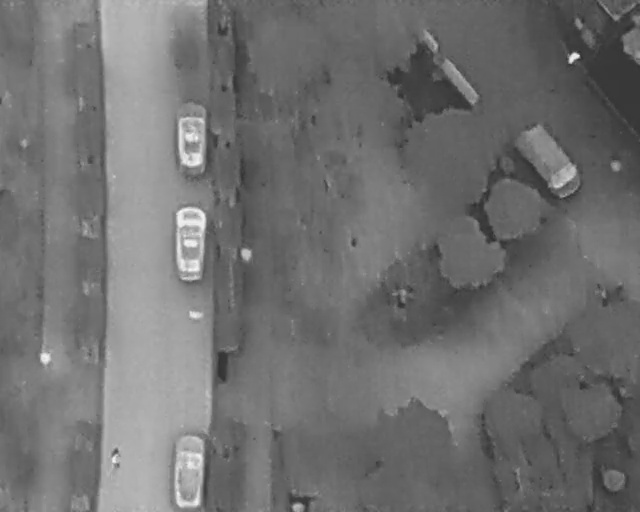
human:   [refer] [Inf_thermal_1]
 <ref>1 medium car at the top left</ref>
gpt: <box>[[23, 24, 35, 30, 179]]</box>

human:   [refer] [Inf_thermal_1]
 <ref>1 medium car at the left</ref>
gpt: <box>[[23, 44, 35, 50, 2]]</box>